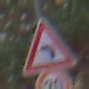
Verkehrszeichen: KurveLinks
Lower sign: Geschwindigkeit70
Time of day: MorningAfternoon
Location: Outdoor (Nature)
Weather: PartlyCloudy
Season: NotSpecified
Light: Natural